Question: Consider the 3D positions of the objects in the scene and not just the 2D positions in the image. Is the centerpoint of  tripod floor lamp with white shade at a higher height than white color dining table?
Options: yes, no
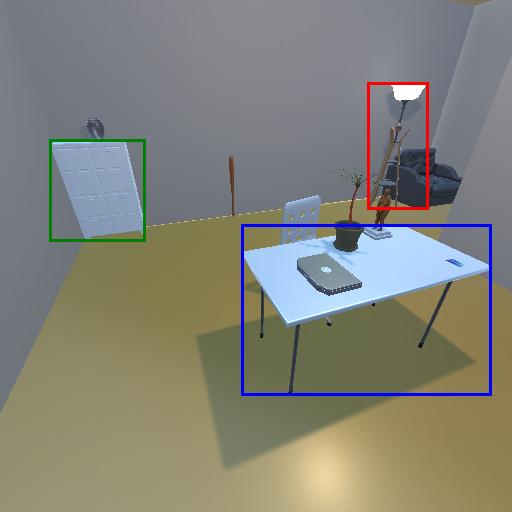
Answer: yes